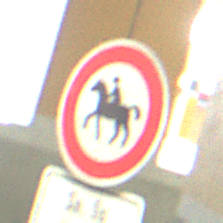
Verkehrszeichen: VerbotReiter
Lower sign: ZeitangabenMitBeschraenkungAufWochentage9
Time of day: NotSpecified
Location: Indoor (Special)
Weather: NotSpecified
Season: NotSpecified
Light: Artificial